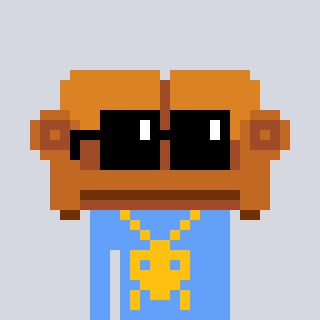
a pixel art character with square black sunglasses, a couch-shaped head and a blue-colored body on a cool background